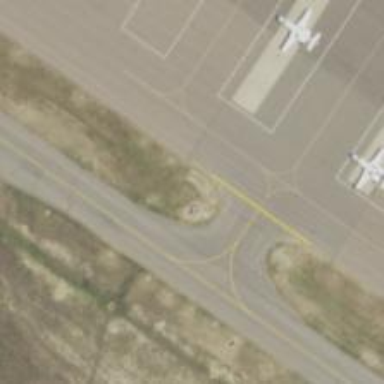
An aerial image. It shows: Image of taxiway at airport.